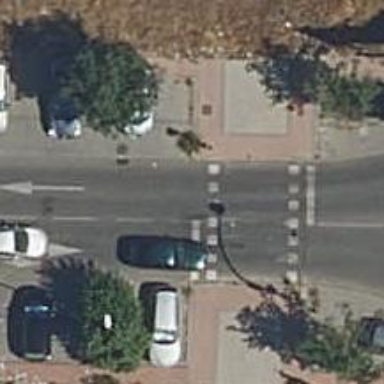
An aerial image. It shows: Road with traffic signals.